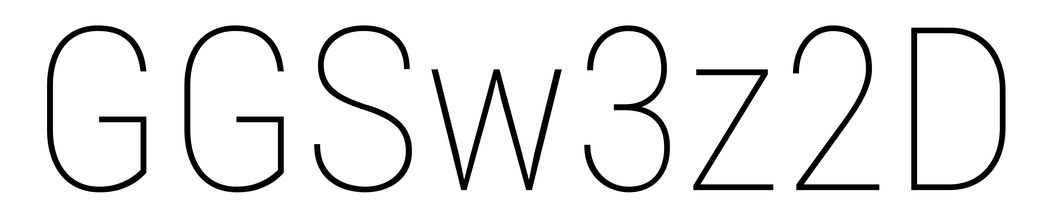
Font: Roboto_Condensed_Thin